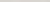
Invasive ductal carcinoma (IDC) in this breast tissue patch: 0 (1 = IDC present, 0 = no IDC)